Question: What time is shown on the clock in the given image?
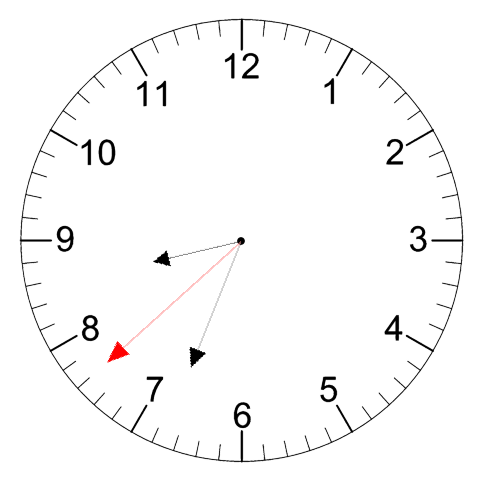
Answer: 08:33:38